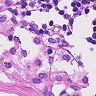
Metastatic tissue present: no